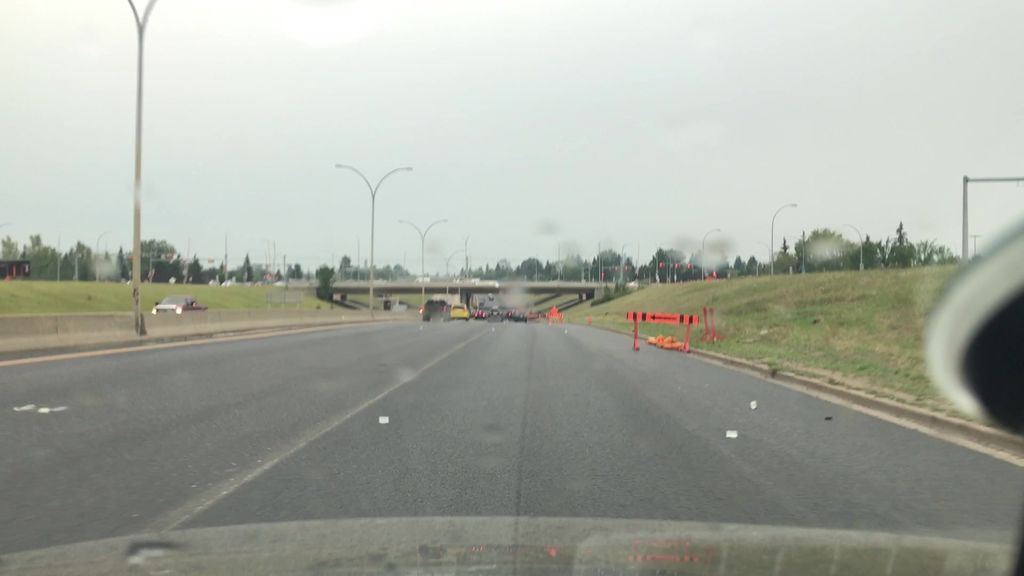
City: edmonton